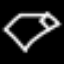
Label: diamond